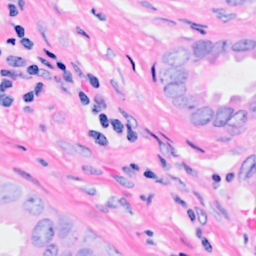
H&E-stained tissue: Breast